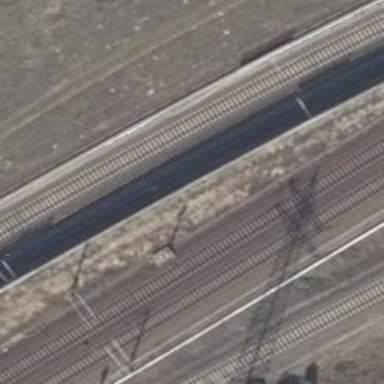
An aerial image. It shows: Railway track with contact lines for electrification.